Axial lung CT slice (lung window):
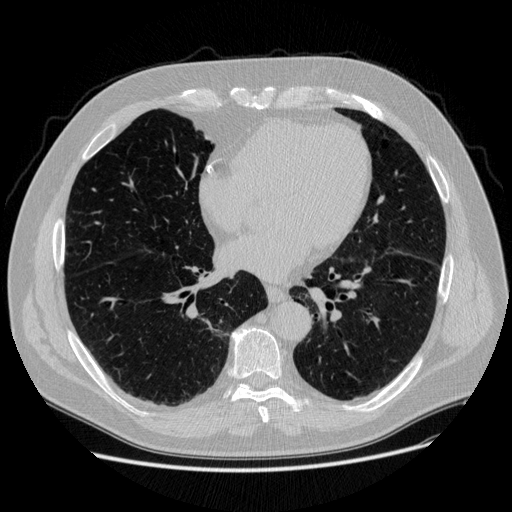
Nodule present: no